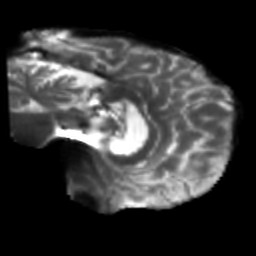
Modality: T2w
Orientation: sagittal
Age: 66
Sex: male
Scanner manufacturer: siemens
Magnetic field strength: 3 T
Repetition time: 5.47 s
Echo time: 0.0854 s